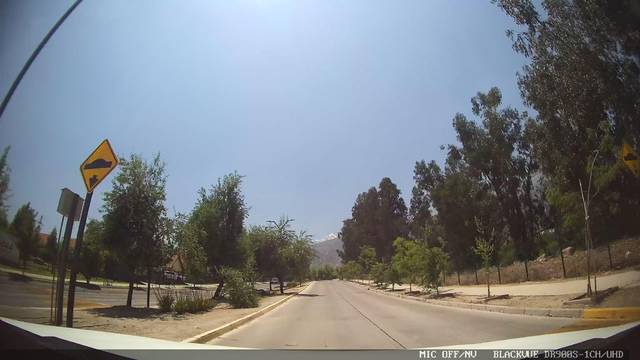
Region: Chile
Coordinates: -33.515, -70.526